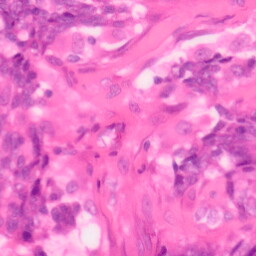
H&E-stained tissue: Colon